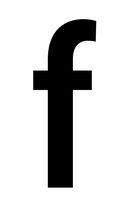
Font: Roboto_Condensed_Medium